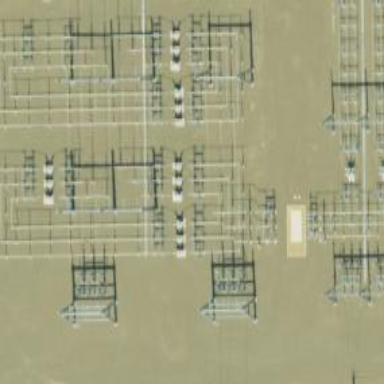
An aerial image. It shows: Switch for power supply.